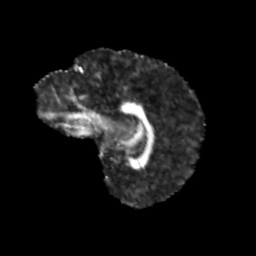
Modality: FA
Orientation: sagittal
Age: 11
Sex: female
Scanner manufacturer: siemens
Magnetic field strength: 3 T
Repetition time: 3.8 s
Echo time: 0.07 s